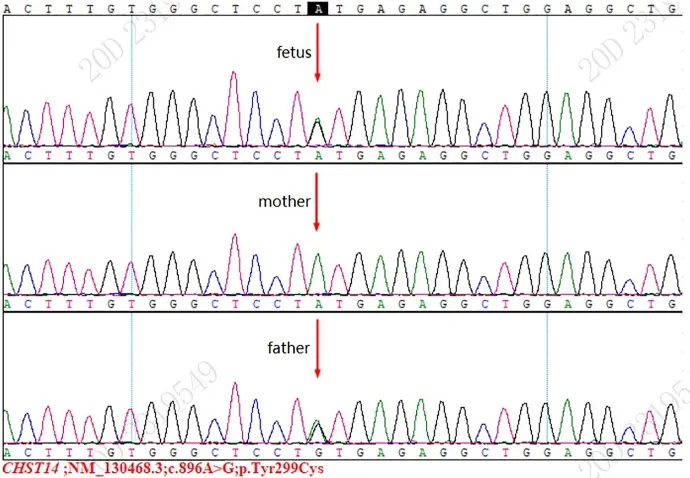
Results of Sanger sequencing. (B) Mutation [NM_130468.3 c.896A>G (p. Tyr299Cys)] was detected in the fetus and the father.
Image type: electrography (eeg)